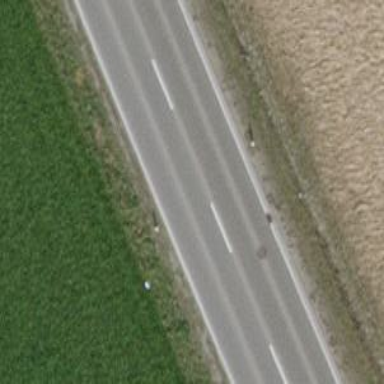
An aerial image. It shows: Secondary road with asphalt surface.